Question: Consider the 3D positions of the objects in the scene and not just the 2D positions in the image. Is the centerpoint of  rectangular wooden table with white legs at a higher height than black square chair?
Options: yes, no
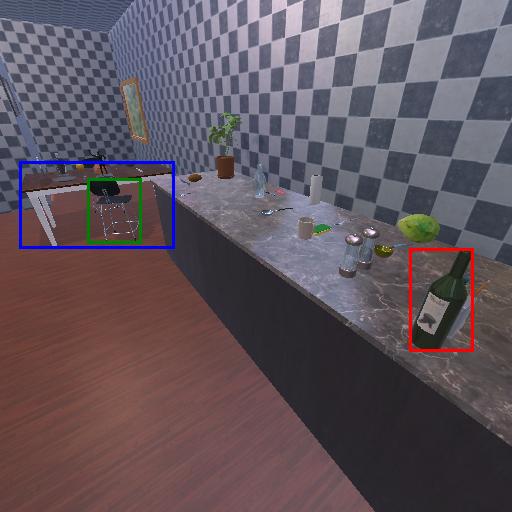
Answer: yes